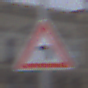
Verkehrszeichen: KurveLinks
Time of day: MorningAfternoon
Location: Outdoor (Urban)
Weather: PartlyCloudy
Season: NotSpecified
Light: Natural